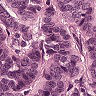
Metastatic tissue present: yes